Question: I downloaded <URL> projects.

In debug mode, everything runs perfectly. But after I publish the project with ClickOnce, I can not load any saved XAML workflow files with the published application!? The message "" appears in the designer and I get the error message " 'MyActivityLibrary.Designer' '/MyActivityLibrary.Design;component/myactivitydesigner.xaml'". But actually the URI is in theere '<sap:ActivityDesigner x:Class="MyActivityLibrary.Design.MyActivityDesigner"'. I must mention that this error only occurs with workflows which has their own custom designer.
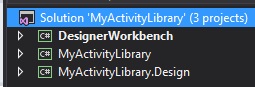
Answer: The solution Ive found was to merge both Activity libraries into one library class. Now I have one Activity library with all the activities together with the designers. And one WPF application library.